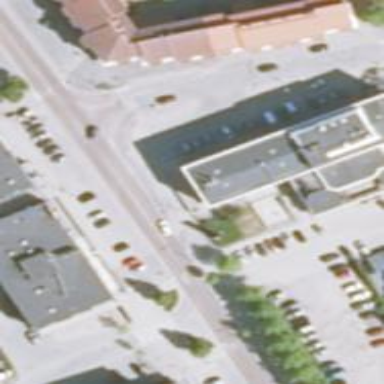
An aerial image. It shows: Post office.